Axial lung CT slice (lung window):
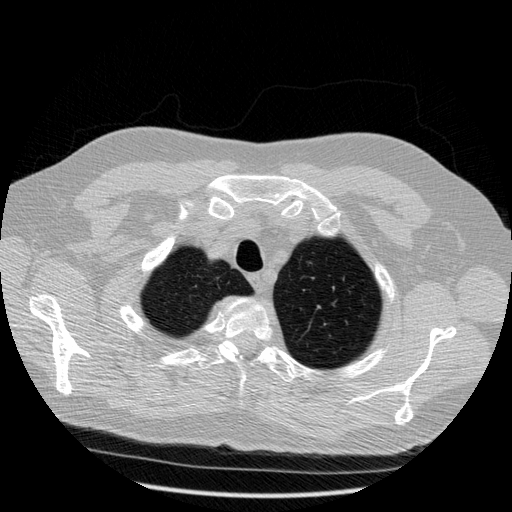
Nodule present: no